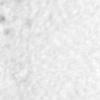
Label: no_change